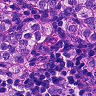
Metastatic tissue present: yes